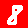
Digit: 8